【题型】解答题　【知识点】解析几何　【难度】medium
(2024·上海浦东新·三模) 已知双曲线 $C: x^2 - \frac{y^2}{3} = 1$, 点 $F_1$、$F_2$ 分别为双曲线的左、右焦点, $A(x_1, y_1)$、
$B(x_2, y_2)$ 为双曲线上的点.

(1) 求右焦点 $F_2$ 到双曲线的渐近线的距离;

(2) 若 $\overrightarrow{AF_2} = 3\overrightarrow{F_2B}$, 求直线 $AB$ 的方程;

(3) 若 $AF_1 // BF_2$, 其中 $A$、$B$ 两点均在 $x$ 轴上方, 且分别位于双曲线的左、右支, 求四边形 $AF_1F_2B$ 的面积
的取值范围.
【解答】
【答案】 (1) $\sqrt{3}$

(2) $x = \pm \frac{\sqrt{15}}{15}y + 2$

(3) $[12, +\infty)$.

【解析】 (1) 由题, 右焦点 $F_2(2, 0)$, 渐近线方程为 $\sqrt{3}x \pm y = 0$,

因此焦点 $F_2$ 到渐近线的距离为 $d = \frac{|2\sqrt{3}|}{\sqrt{3 + 1}} = \frac{2\sqrt{3}}{2} = \sqrt{3}$.

(2) 显然, 直线 $AB$ 不与 $x$ 轴重合, 设直线 $AB$ 方程为 $x = my + 2$,

由 $\overrightarrow{AF_2} = 3\overrightarrow{F_2B}$, 得 $y_1 = -3y_2$,

由 $\begin{cases} x = my + 2 \\ x^2 - \frac{y^2}{3} = 1 \end{cases}$, 得 $(3m^2 - 1)y^2 + 12my + 9 = 0$,

其中, $\Delta = 36m^2 + 36 > 0$ 恒成立,

$y_1 + y_2 = \frac{-12m}{3m^2 - 1}, y_1y_2 = \frac{9}{3m^2 - 1}$,

代入 $y_1 = -3y_2$, 消元得 $y_2 = \frac{6m}{3m^2 - 1}, y_2^2 = \frac{-3}{3m^2 - 1}$,

即 $\frac{-3}{3m^2 - 1} = \left(\frac{6m}{3m^2 - 1}\right)^2$, 解得 $m = \pm\frac{\sqrt{15}}{15}$,

所以, 直线 $AB$ 的方程为 $x = \pm\frac{\sqrt{15}}{15}y + 2$.

(3) 延长 $AF_1$ 交双曲线于点 $P$, 延长 $BF_2$ 交双曲线于点 $Q$. 则由对称性得,

四边形 $APQB$ 为平行四边形, 且面积为四边形 $AF_1F_2B$ 面积的 2 倍.

由题, 设 $Q(x_3, y_3)$, 直线 $AP$ 方程为 $x = my - 2$, 直线 $BQ$ 方程 $x = my + 2$,

由第 (2) 问, 易得 $|BQ| = \sqrt{1 + m^2}|y_2 - y_3| = \sqrt{1 + m^2}\sqrt{\frac{36m^2 + 36}{(3m^2 - 1)^2}} = \frac{6(m^2 + 1)}{|3m^2 - 1|}$,

因为 $y_2y_3 < 0$, 得 $3m^2 - 1 < 0$, 因而 $|BQ| = \frac{6(m^2 + 1)}{1 - 3m^2}$,

平行线 $AP$ 与 $BQ$ 之间的距离为 $h = \frac{4}{\sqrt{1 + m^2}}$,

因此, $S_{AF_1F_2B} = \frac{1}{2}S_{APQB} = \frac{1}{2}|BQ| \cdot h = \frac{12\sqrt{1 + m^2}}{1 - 3m^2}$.

令 $\sqrt{1 + m^2} = t$, 则 $t \in \left[1, \frac{2}{3}\sqrt{3}\right)$,

得 $S_{AF_1F_2B} = \frac{12t}{4 - 3t^2} = \frac{12}{\frac{4}{t} - 3t}$ 在 $t \in \left[1, \frac{2}{3}\sqrt{3}\right)$ 上是严格增函数,

故 $S_{AF_1F_2B} \ge 12$ (等号当且仅当 $t = 1$ 时成立),

所以, 四边形 $AF_1F_2B$ 面积的取值范围为 $[12, +\infty)$.

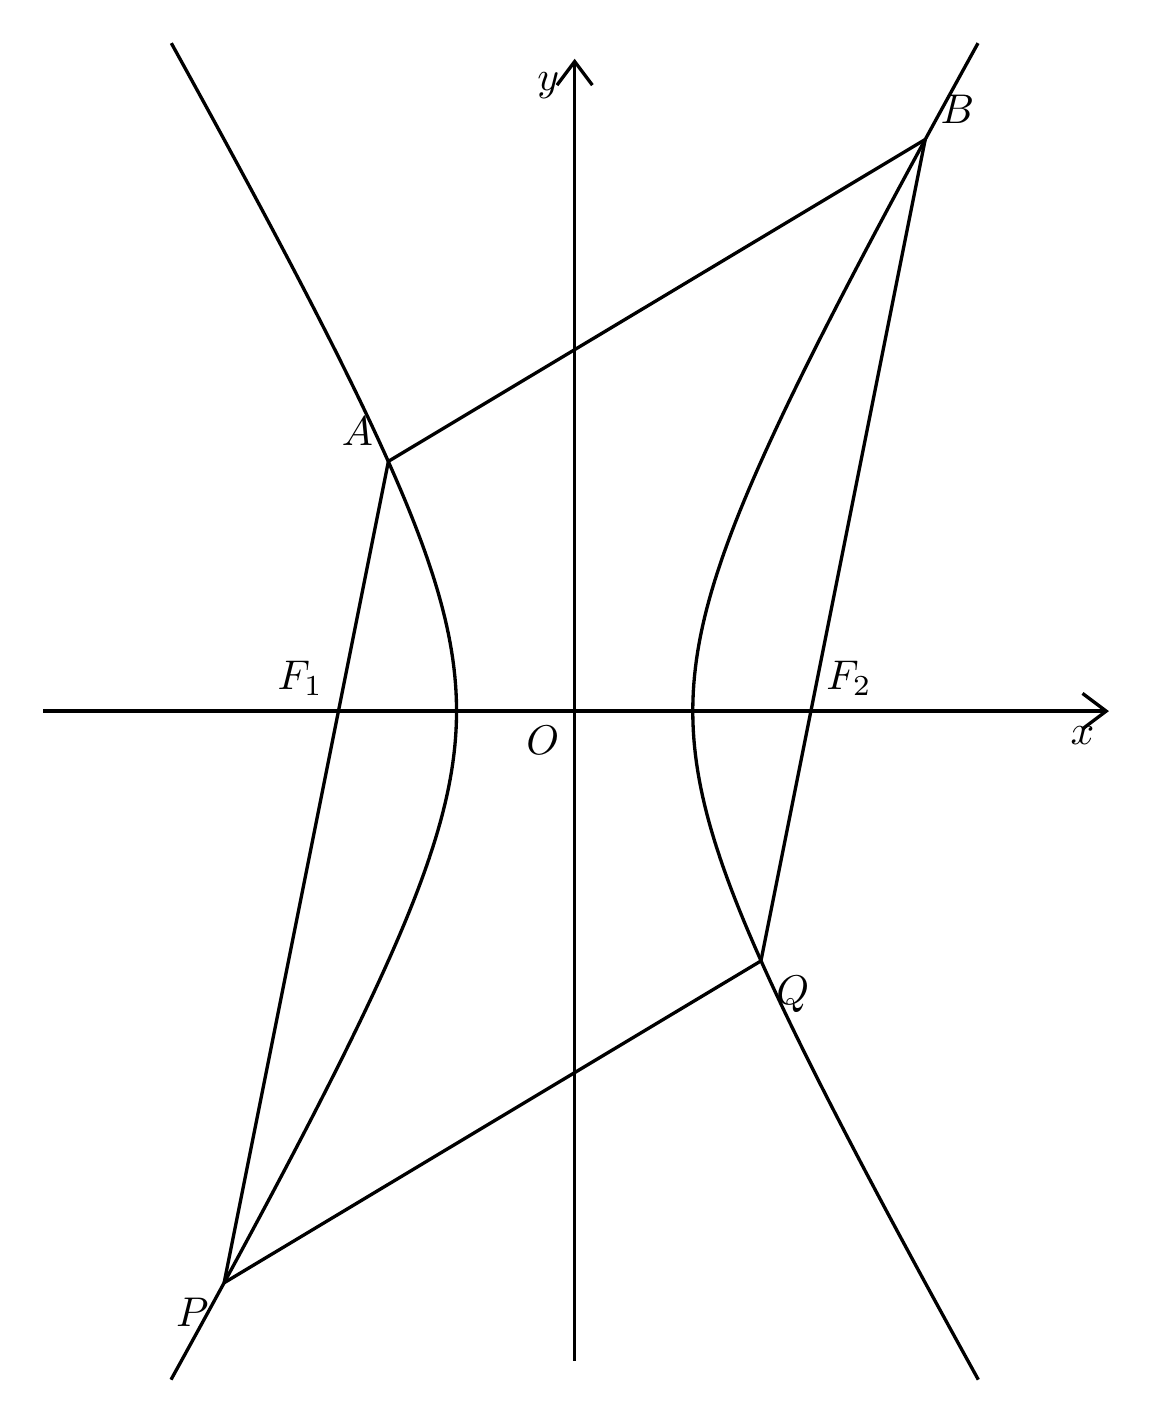